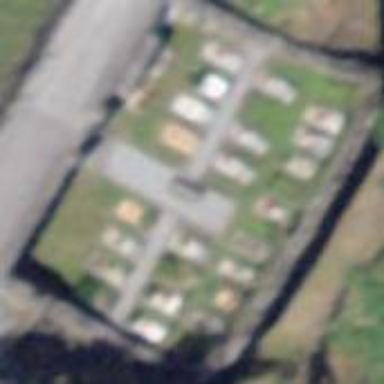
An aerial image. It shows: Cemetery.